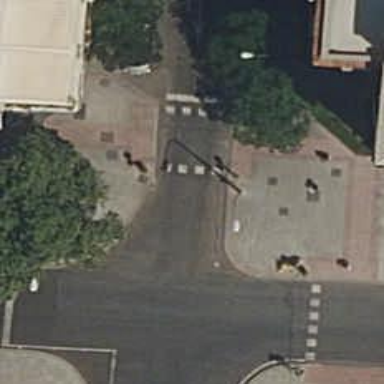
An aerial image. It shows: Traffic signals at road crossing.